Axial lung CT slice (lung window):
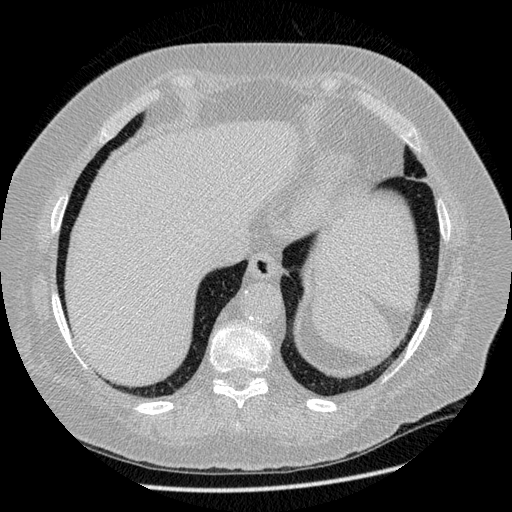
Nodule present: no